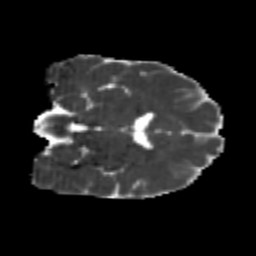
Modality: MD
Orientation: coronal
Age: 22
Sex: male
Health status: healthy
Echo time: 0.074 s